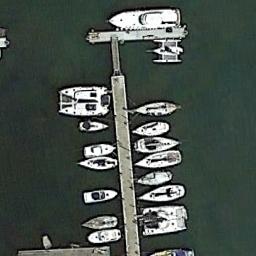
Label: harbor